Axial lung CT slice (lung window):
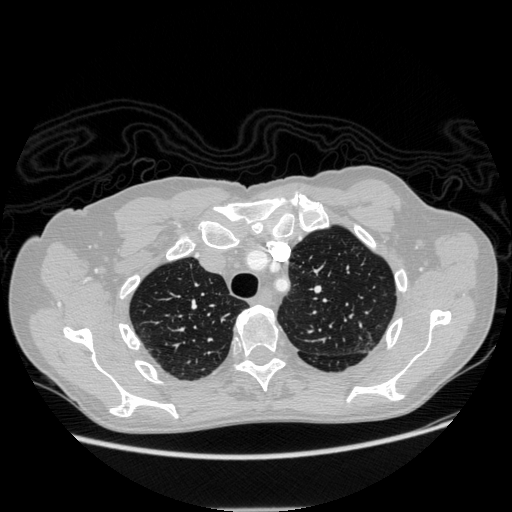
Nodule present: no